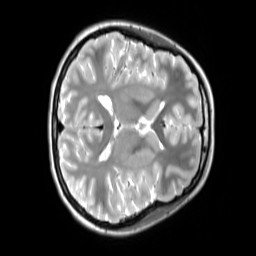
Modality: T2w
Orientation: axial
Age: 18
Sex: female
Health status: ill
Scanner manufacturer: siemens
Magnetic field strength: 3 T
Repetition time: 2.8 s
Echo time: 0.326 s